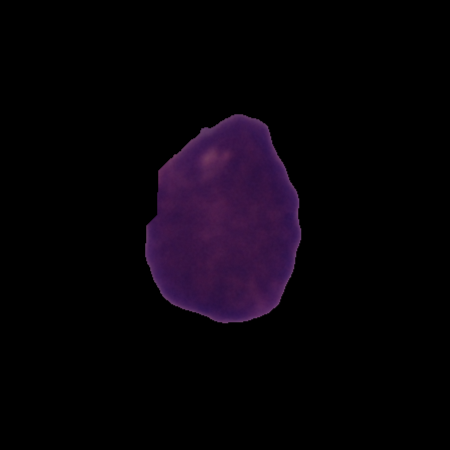
Label: cancer